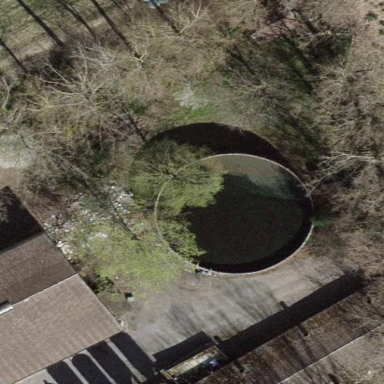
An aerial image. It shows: Storage tank which is man-made and housed in building.